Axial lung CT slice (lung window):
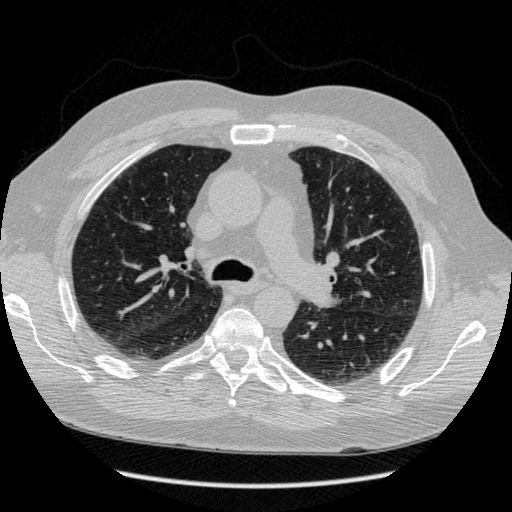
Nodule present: no